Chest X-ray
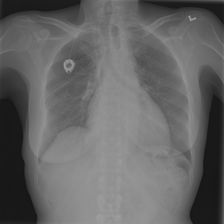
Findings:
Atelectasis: negative
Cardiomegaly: negative
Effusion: negative
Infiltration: negative
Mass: negative
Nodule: negative
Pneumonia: negative
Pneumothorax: negative
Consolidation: negative
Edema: negative
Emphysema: negative
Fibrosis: negative
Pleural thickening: negative
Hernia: negative